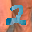
Label: 2